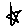
Label: star